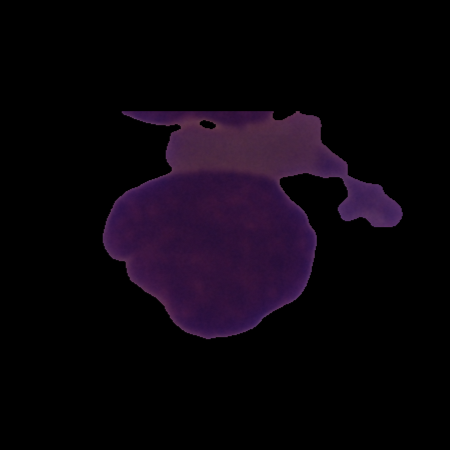
Label: cancer